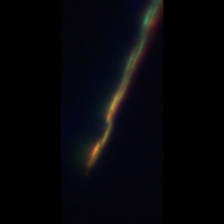
Taxon: Psuedo-nitzschia
Group: Diatoms